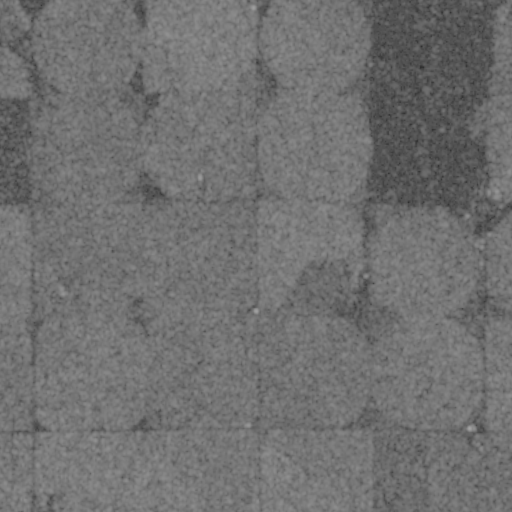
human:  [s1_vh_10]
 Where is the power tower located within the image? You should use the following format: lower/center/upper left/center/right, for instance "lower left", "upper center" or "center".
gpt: The power tower is located in the upper of the image.
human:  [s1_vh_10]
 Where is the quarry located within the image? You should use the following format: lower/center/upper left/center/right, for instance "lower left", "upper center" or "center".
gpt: There is no quarry in the image.

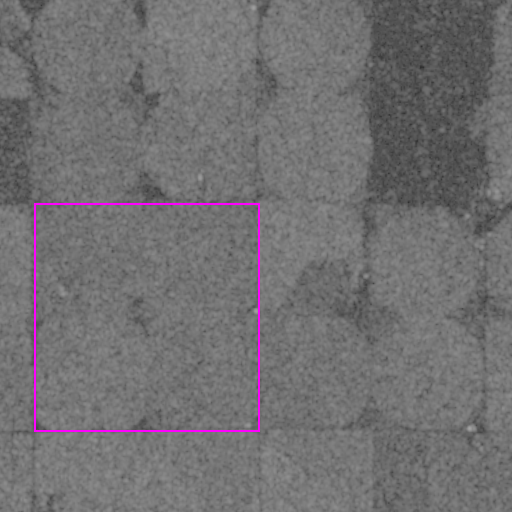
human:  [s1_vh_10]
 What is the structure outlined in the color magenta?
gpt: The structure outlined in magenta is a crop field.
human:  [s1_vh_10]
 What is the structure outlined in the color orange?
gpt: There is no orange outline.